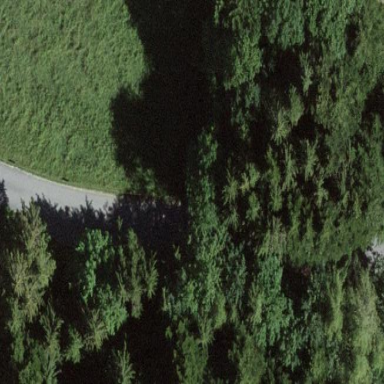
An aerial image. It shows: Forest with mixture of leaf types and cycles.